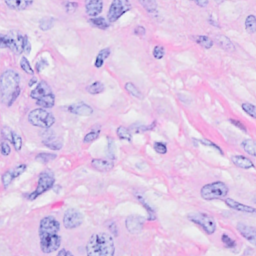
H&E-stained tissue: Breast